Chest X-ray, AP view. Patient: 4 years old, sex F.
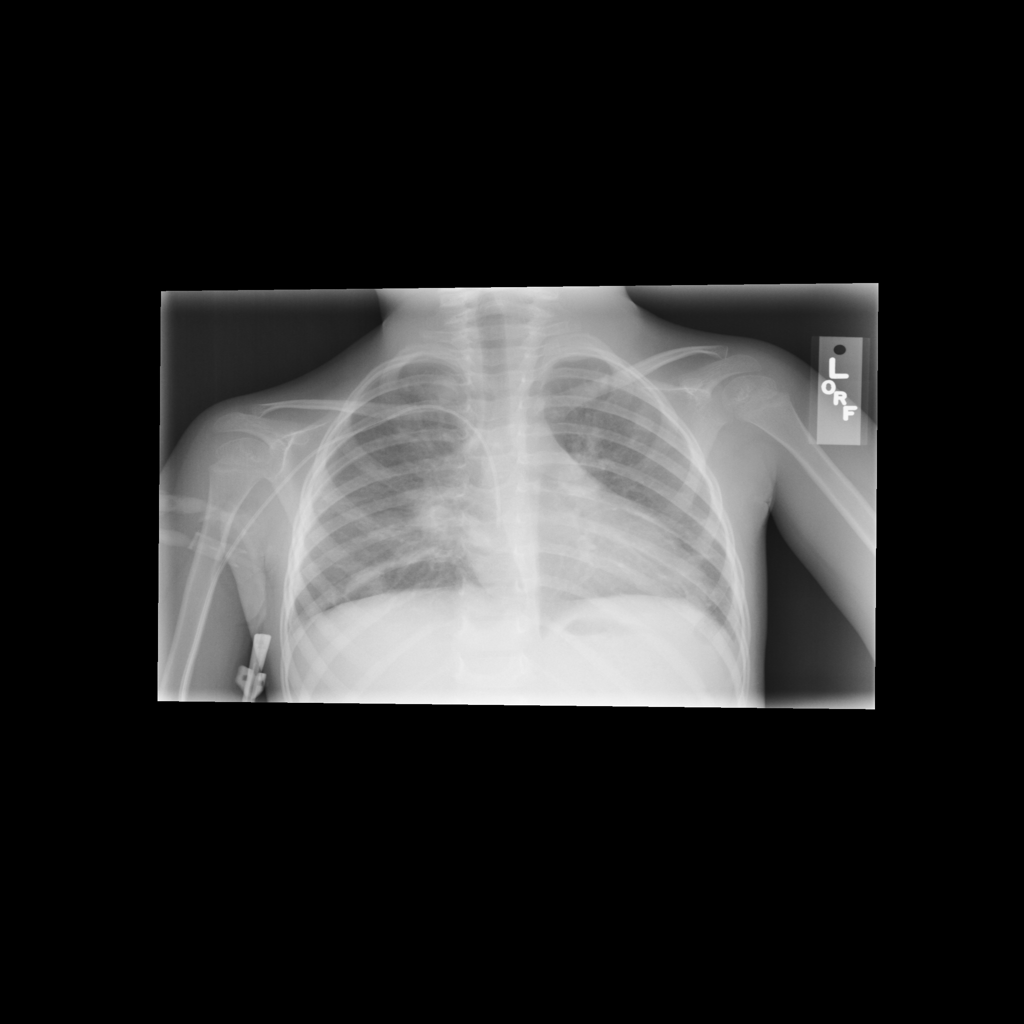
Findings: Edema, Mass